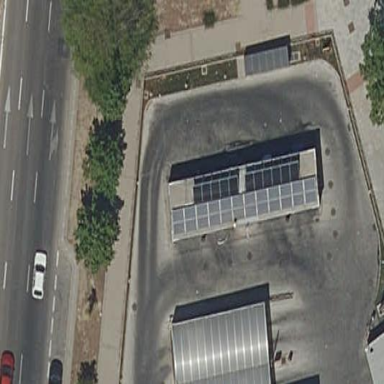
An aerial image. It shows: Building serving as car wash facility.